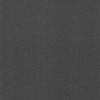
Label: dusty